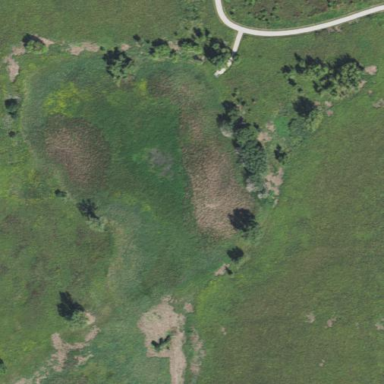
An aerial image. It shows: Nature reserve.